Question: I'm looking for a design pattern to solve an architectual issue I'm having.
I use some webservices that are the same but not exactly. For each new version of the webservices there might be a few more methods available, but for the most part they are basically the same.
I want to write an abstractionlayer that works regardless of which version of the webservices I'm communicating with. Obviously if I'm using a method that only exists in the newer versions of the webservices I will get some sort of error, but that is OK. I can handle those.
The reason I want this abstraction layer is to avoid a tight coupling between my application and the version of the webservices it is communicating with.
What are my options when it comes to design patterns for my abstraction layer? I see there is one pattern called Adapter, and another one called Bridge. Will any of those do in this situation? Any help is appreciated!
Edit - for clarity here is a drawing.

Sometimes I want my application to talk to webservices version 1, and other times I want it to use webservices version 2. It depends on who is using the client application.
The client application shouldn't relly know or care which version it is talking to. The only exception is that if it uses a method that is only available in some of the versions I need to handle that gracefully (tell the user that they have installed an old version of the webservices).
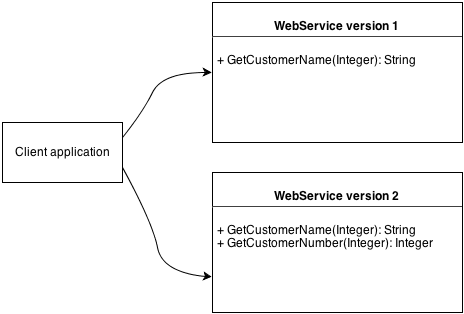
Answer: That would be a factory. You could even use a builtin ChannelFactory or come up with your own. Anyway, a facttory lets you change the implementation without changing client's contract.